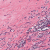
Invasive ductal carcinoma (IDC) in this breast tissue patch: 1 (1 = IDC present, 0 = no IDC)